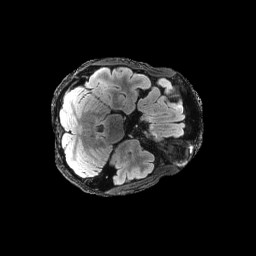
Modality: FLAIR
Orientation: axial
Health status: ill
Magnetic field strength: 3 T